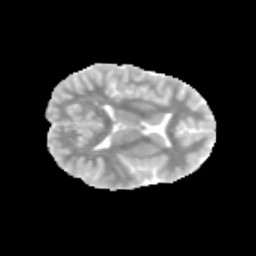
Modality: MD
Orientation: axial
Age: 10
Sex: female
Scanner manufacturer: siemens
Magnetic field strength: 3 T
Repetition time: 3.8 s
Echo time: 0.07 s